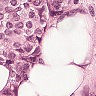
Metastatic tissue present: yes